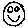
Label: smiley face